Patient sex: M
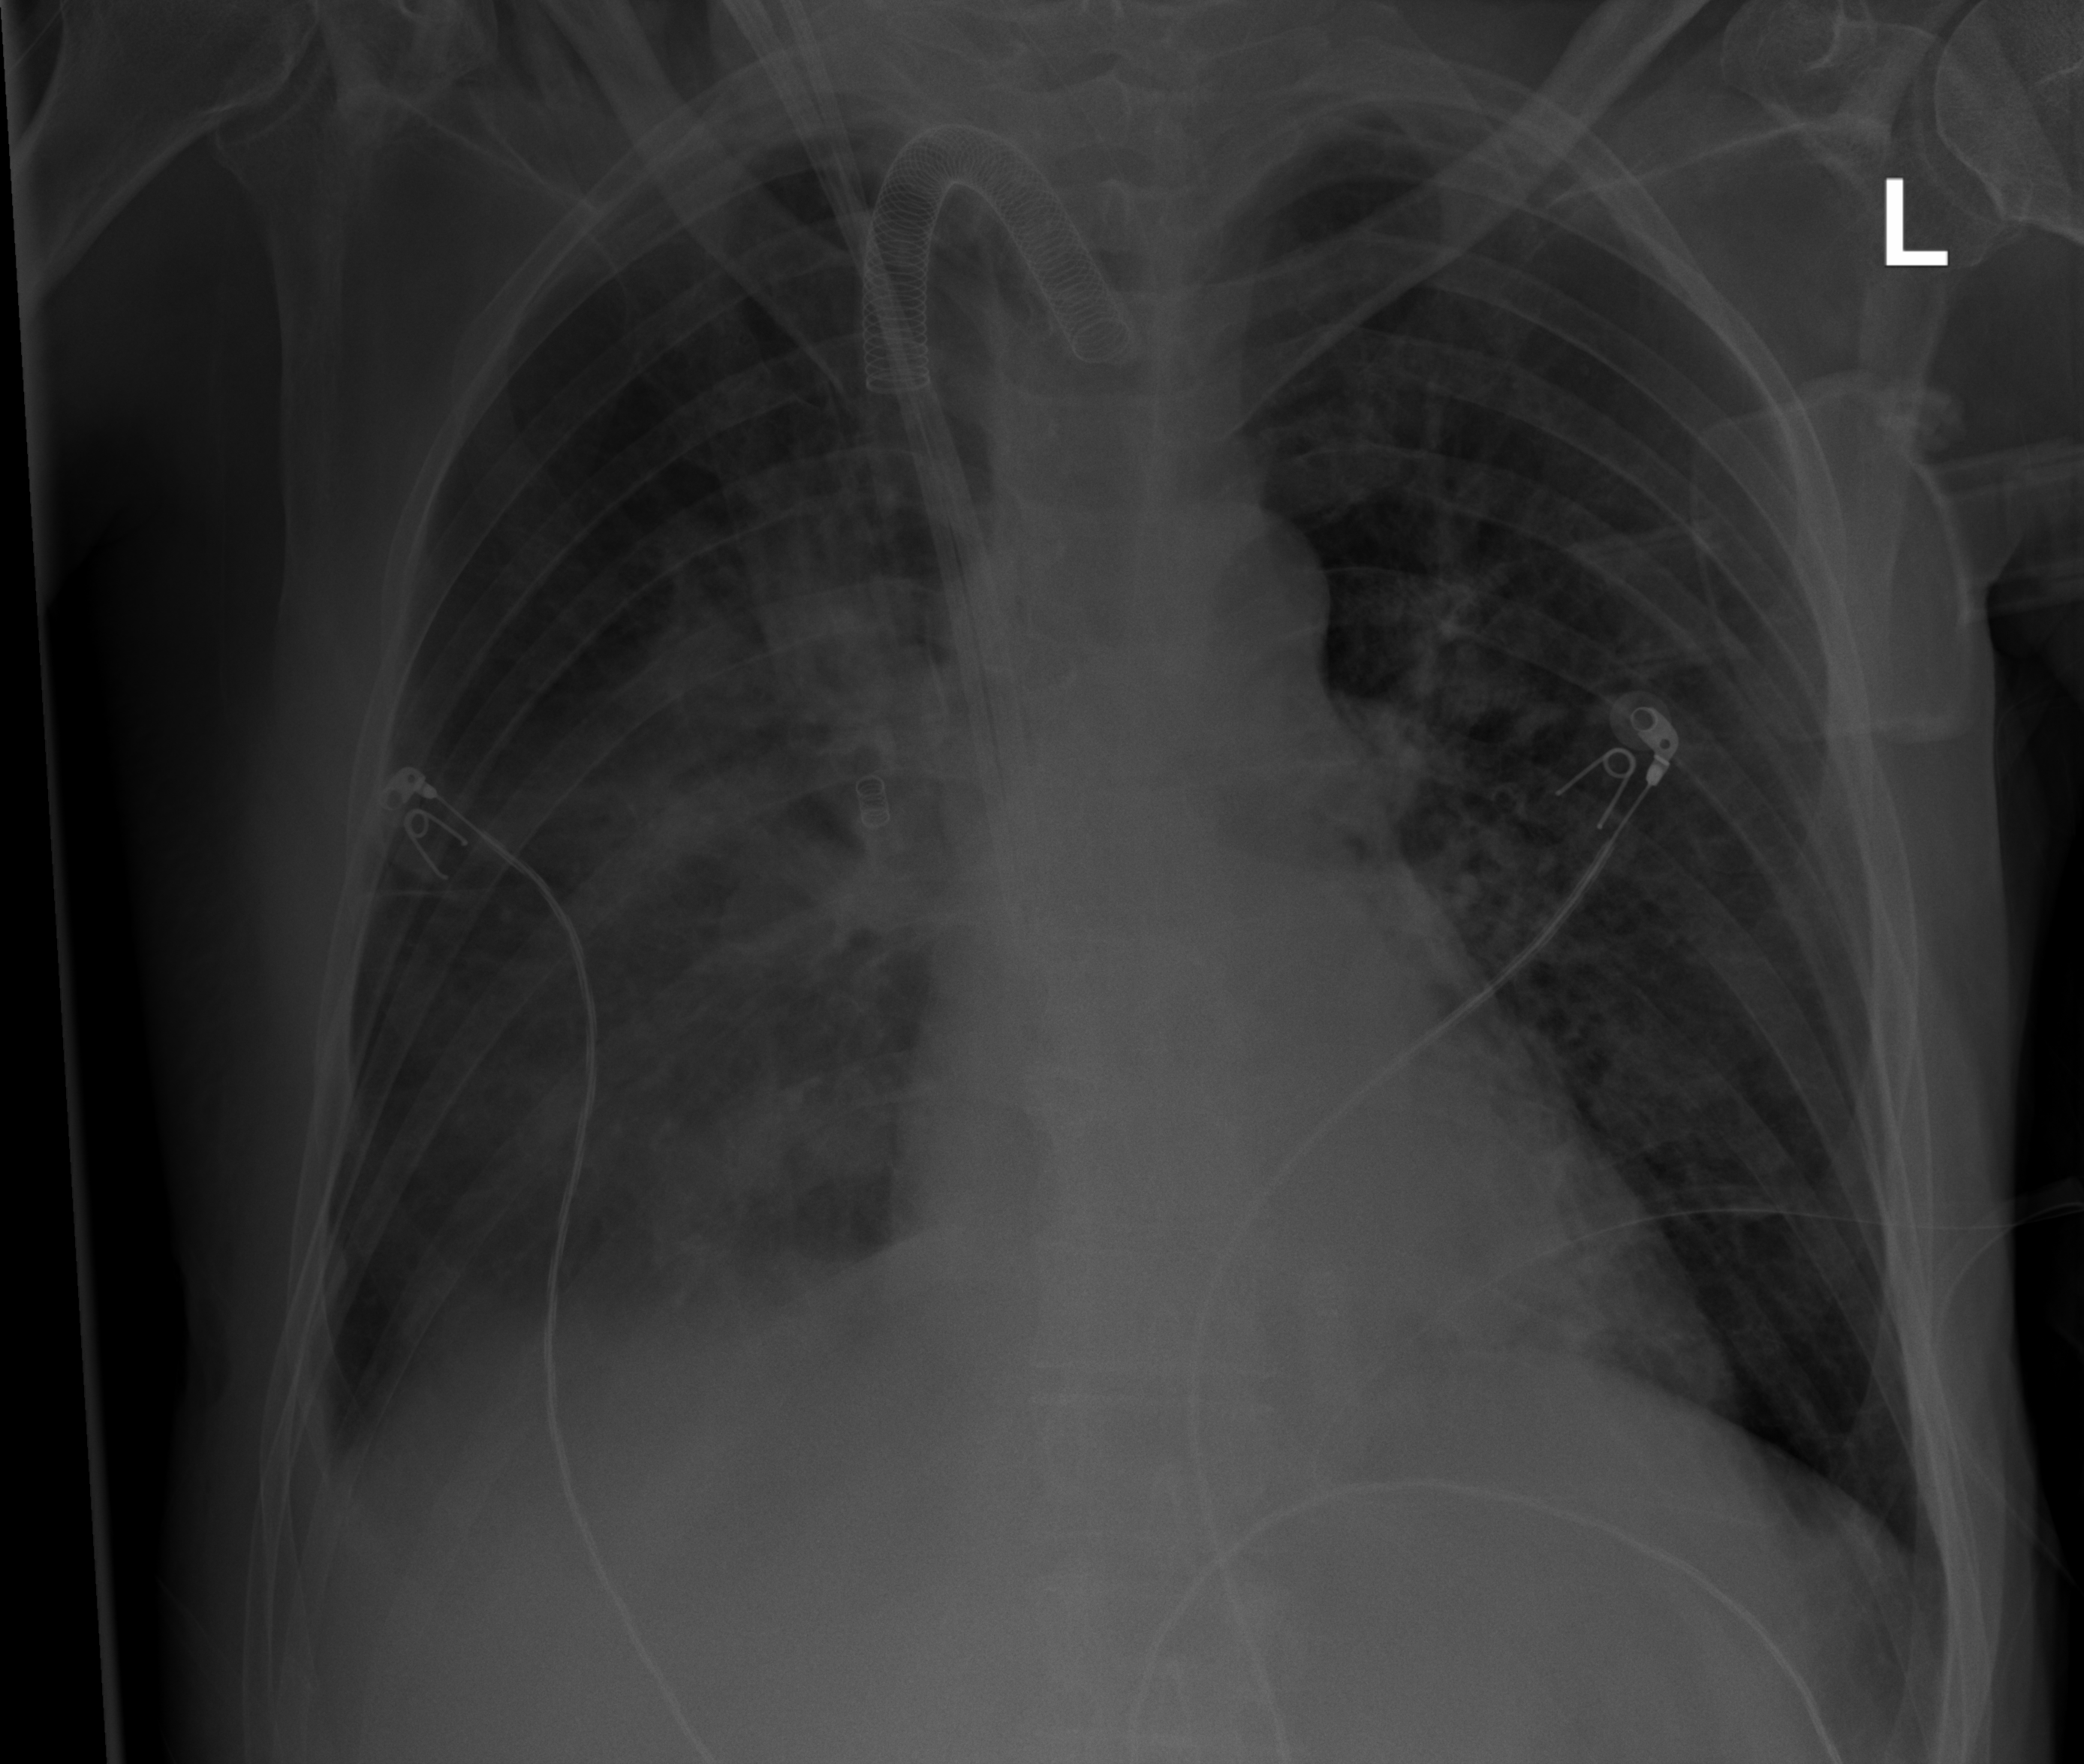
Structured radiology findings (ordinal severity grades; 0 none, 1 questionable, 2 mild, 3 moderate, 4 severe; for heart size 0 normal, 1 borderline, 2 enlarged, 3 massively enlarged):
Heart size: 1
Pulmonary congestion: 0
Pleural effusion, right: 2
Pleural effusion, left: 0
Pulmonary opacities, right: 3
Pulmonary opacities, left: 2
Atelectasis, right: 2
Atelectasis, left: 0